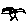
Label: bird